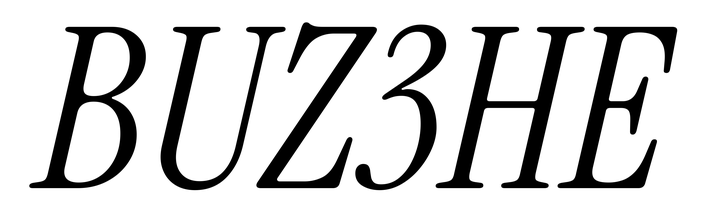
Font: InstrumentSerif-Italic